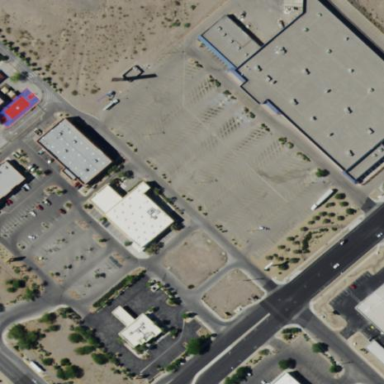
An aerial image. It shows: Retail area.